Interaction volume radius: 5 \u00c5
Interaction volume height: 10 \u00c5
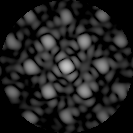
Disorder parameter: 0.34